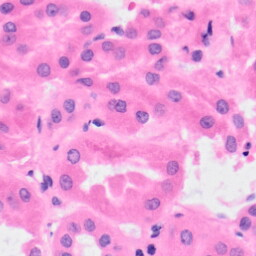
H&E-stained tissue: Kidney